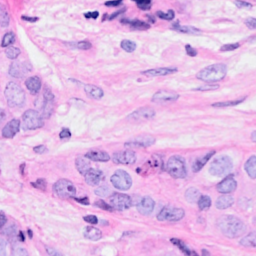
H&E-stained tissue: Breast